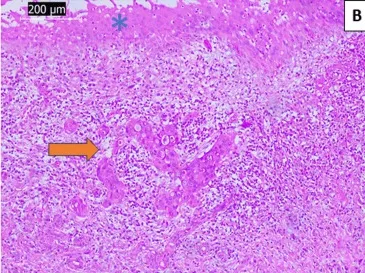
Histopathology of the cervix from the total hysterectomy specimen. 100x.
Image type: pathology (h&e)